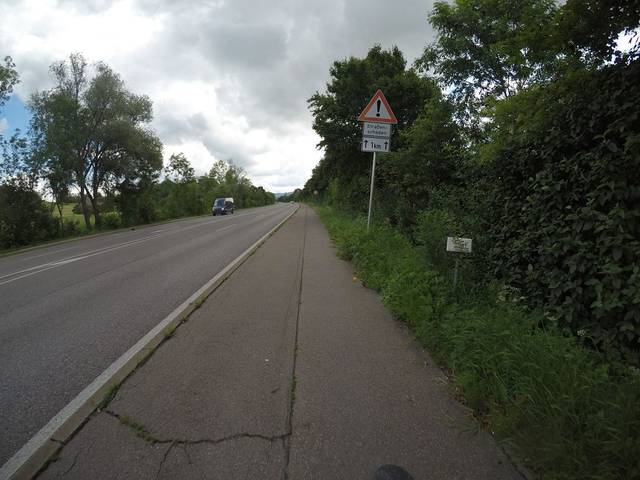
Region: Germany
Coordinates: 48.7, 9.686